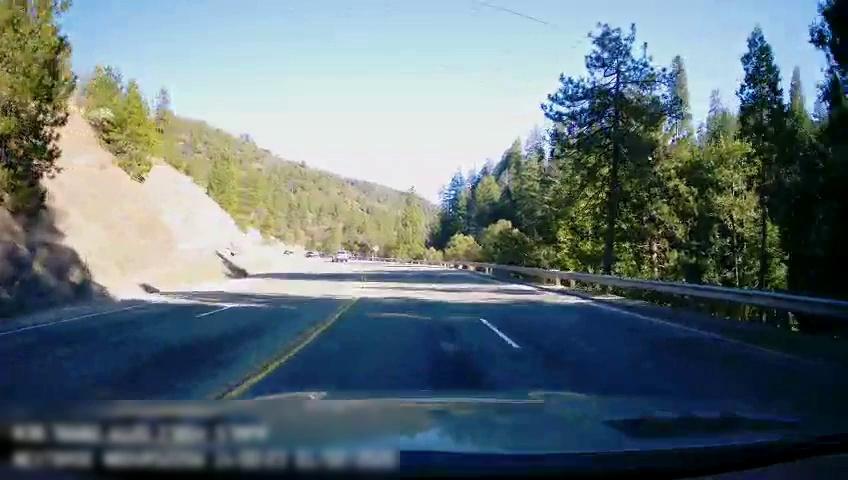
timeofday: Day
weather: Sunny
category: Drivable Space
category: Drivable Space
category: Vehicles | Truck
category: Lanes | Opposite Lane
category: Lanes | Current Lane
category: Lanes | Opposite Lane
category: Lanes | Current Lane
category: Lanes | Current Lane
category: Lanes | Opposite Lane